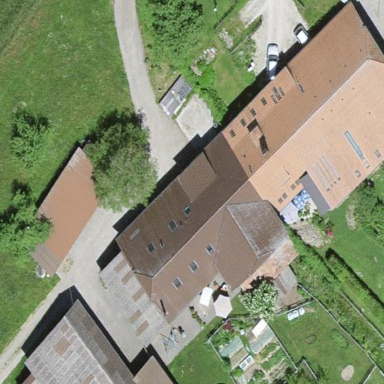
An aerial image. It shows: Farm building.